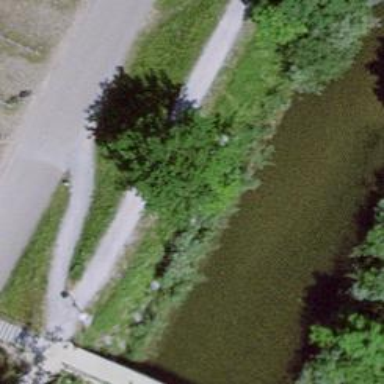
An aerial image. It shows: Gravel path with embankment alongside it.